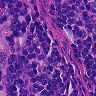
Metastatic tissue present: no